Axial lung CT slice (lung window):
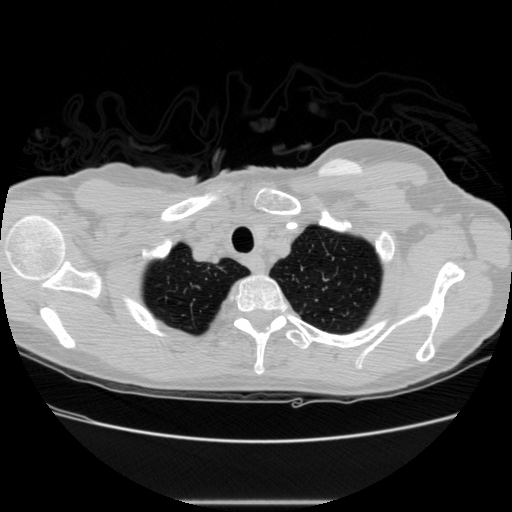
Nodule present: no